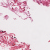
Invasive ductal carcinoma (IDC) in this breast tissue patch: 0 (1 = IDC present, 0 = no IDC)